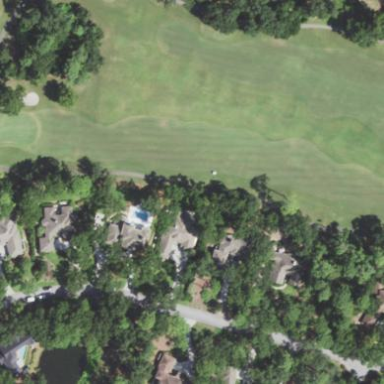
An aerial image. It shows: Golf fairway surrounded by grass.